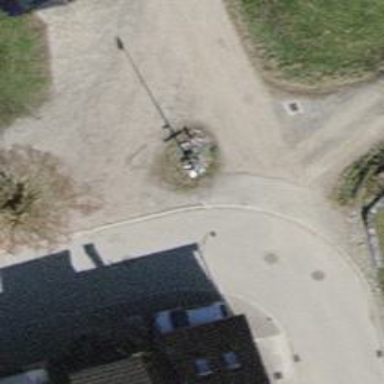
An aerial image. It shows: Guidepost with information.